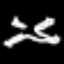
Label: frog